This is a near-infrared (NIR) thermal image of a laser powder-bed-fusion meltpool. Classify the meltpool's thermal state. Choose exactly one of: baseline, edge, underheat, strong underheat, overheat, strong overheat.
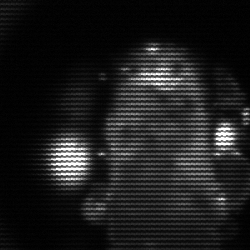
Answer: strong underheat